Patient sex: M
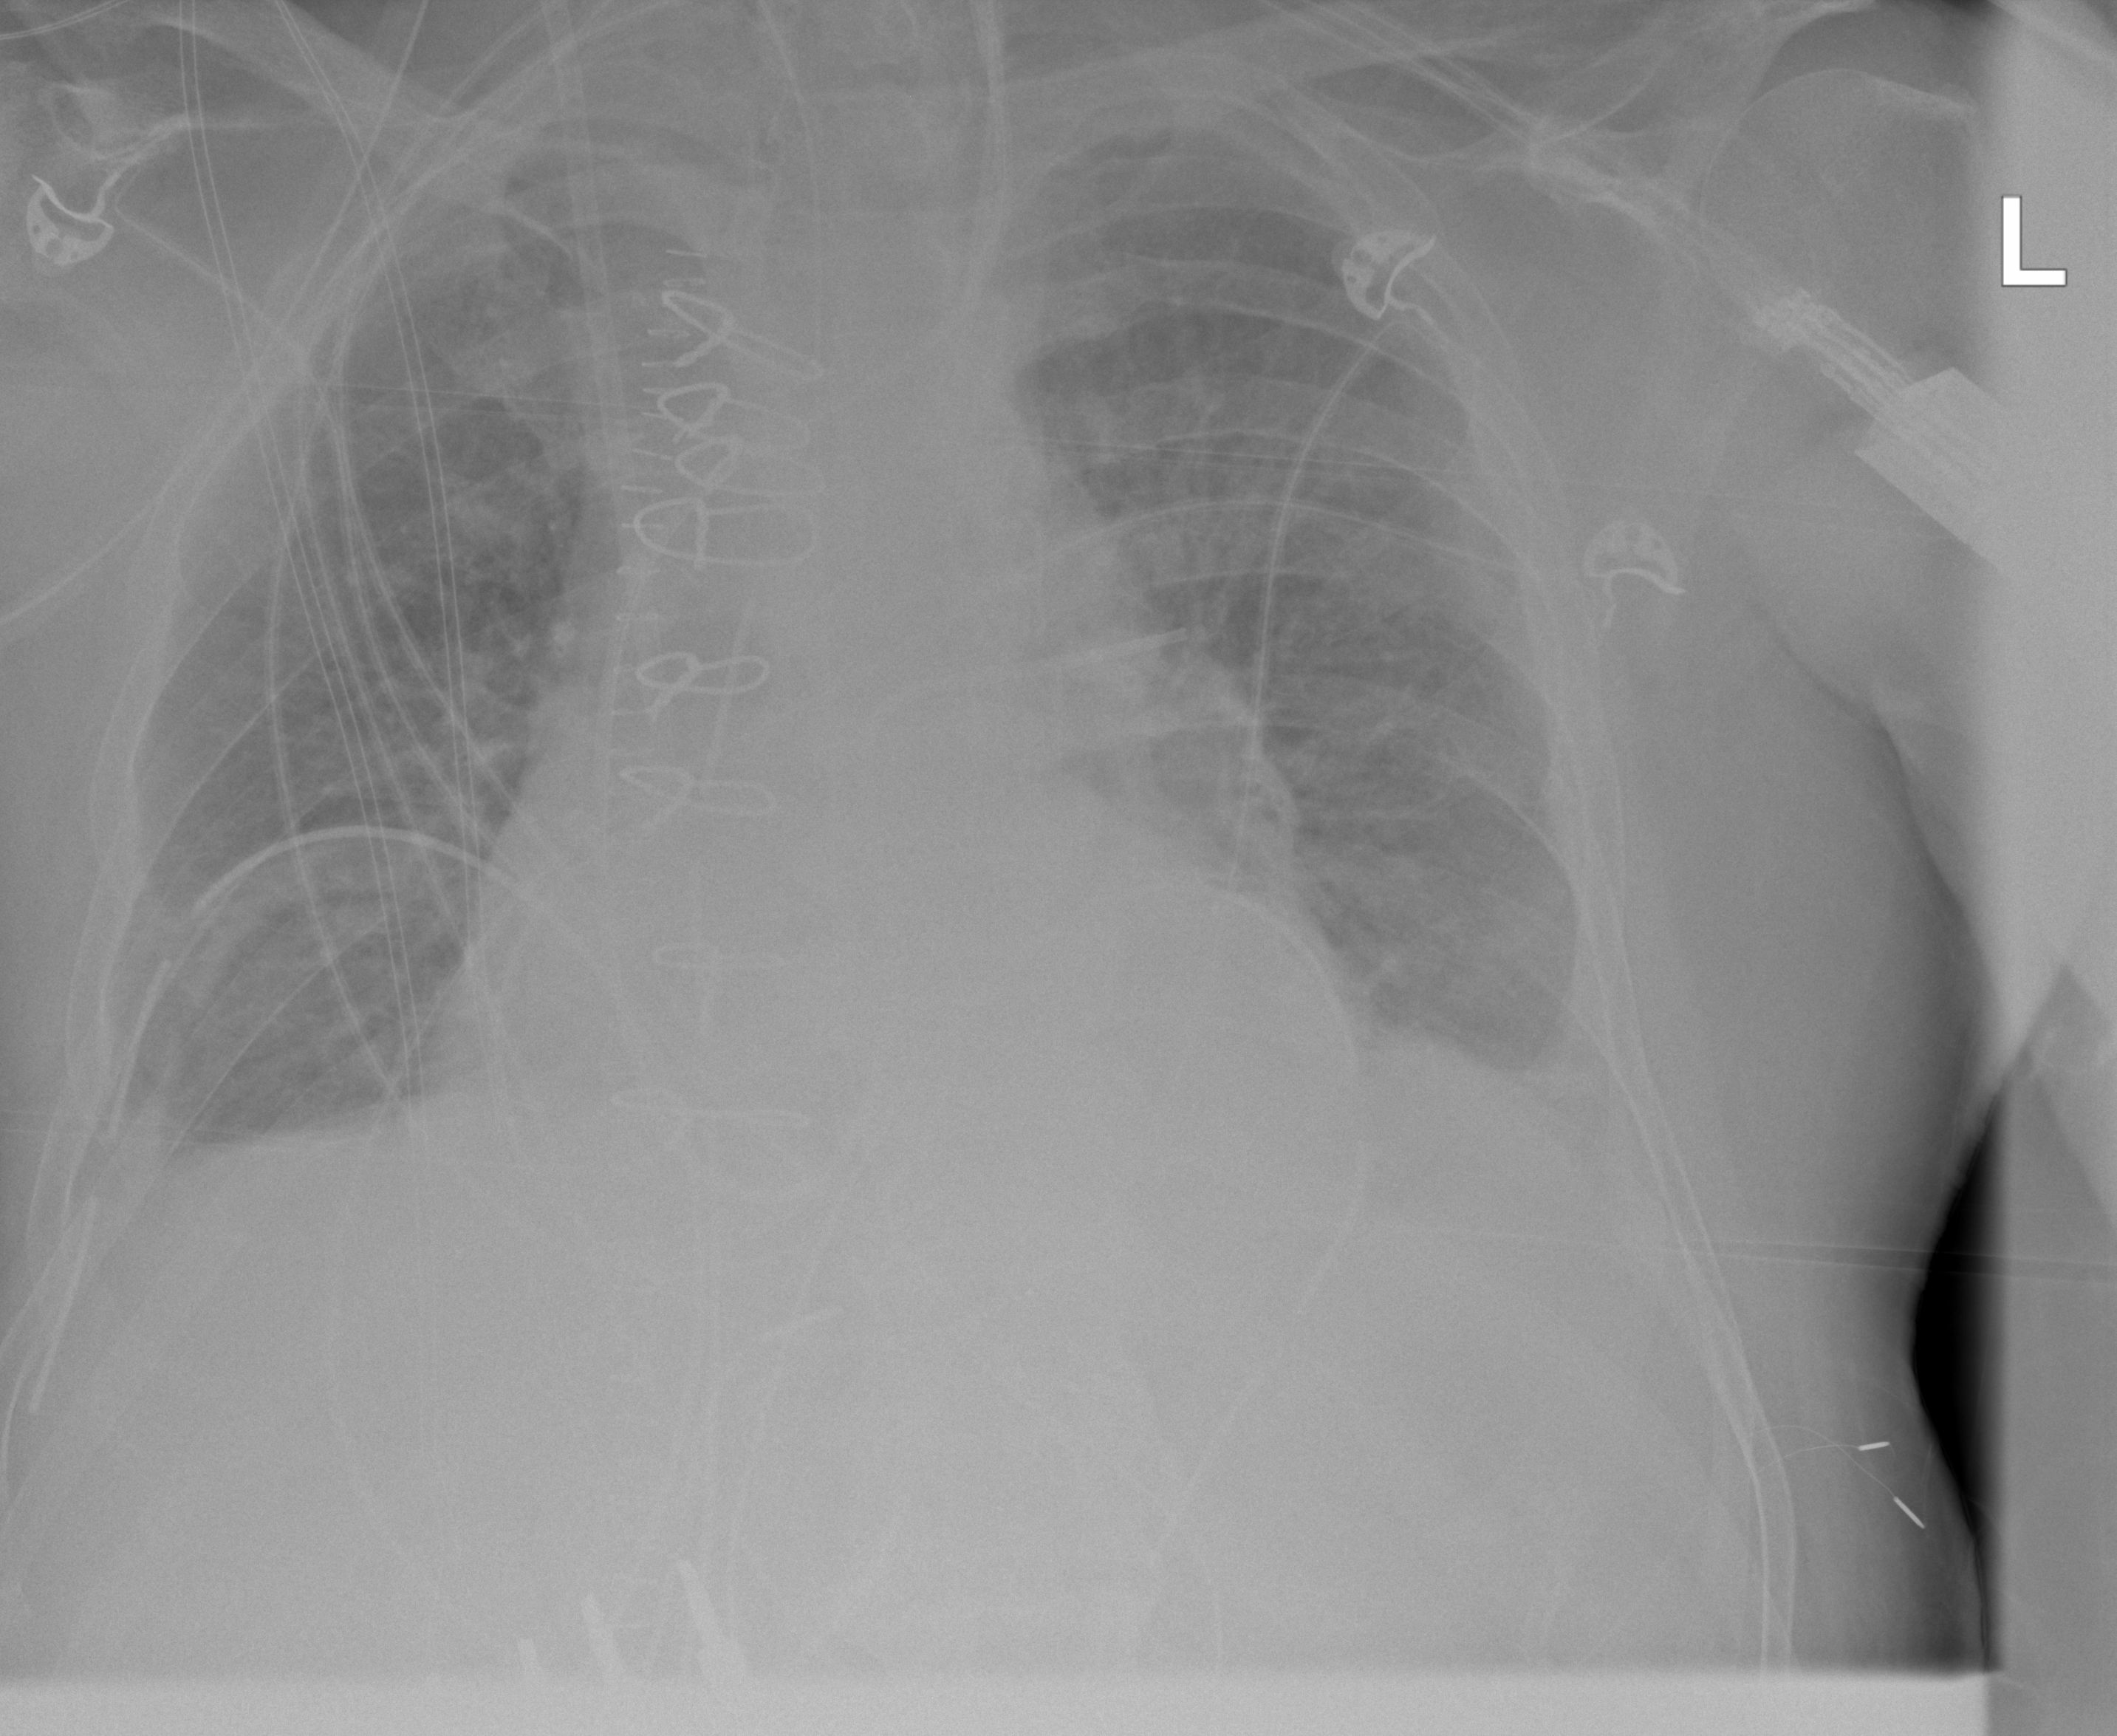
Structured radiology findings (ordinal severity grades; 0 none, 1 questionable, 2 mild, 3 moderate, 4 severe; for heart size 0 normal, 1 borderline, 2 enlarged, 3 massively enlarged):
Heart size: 2
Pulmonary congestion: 2
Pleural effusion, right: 0
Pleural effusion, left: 1
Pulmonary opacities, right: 0
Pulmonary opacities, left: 0
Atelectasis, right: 2
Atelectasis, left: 2